Question: I'm making a simple Lua script to download images. I get the URL of the image, and then this is my code to download it:
'''
content = http.request(imageurl)
file = io.open("E:\Users\Me\Documents\Lua\IMGDownload\output.jpg", "w")
file:write(content)
print("Wrote content")
'''
I get a 4KB file, however it isn't what I want it to be.
For reference, here is the image that I want to download:
<URL>
This is what I actually get:

Can anyone pinpoint me as to the cause?
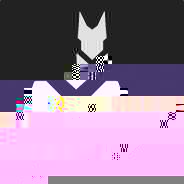
Answer: You probably just need to open the file with '"wb"' mode to get Windows to open the file in binary mode and not do line-ending conversion on you.
Try 'io.open("E:\Users\Me\Documents\Lua\IMGDownload\output.jpg", "wb")'.